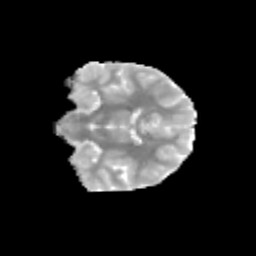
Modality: MD
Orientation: coronal
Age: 12
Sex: female
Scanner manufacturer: siemens
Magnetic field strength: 3 T
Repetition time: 3.8 s
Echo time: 0.07 s